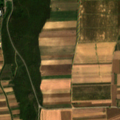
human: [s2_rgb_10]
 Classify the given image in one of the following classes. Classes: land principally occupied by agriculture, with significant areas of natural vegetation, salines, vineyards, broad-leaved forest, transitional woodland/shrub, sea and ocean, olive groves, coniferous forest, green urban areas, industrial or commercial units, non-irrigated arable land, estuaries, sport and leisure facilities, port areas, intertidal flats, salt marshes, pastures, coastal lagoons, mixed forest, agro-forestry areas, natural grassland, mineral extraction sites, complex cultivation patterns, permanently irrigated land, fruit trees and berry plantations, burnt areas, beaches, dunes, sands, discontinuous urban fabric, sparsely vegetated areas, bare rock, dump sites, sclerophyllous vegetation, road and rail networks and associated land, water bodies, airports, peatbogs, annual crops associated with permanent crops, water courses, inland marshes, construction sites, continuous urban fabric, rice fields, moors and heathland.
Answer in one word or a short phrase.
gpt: non-irrigated arable land, vineyards, land principally occupied by agriculture, with significant areas of natural vegetation, transitional woodland/shrub